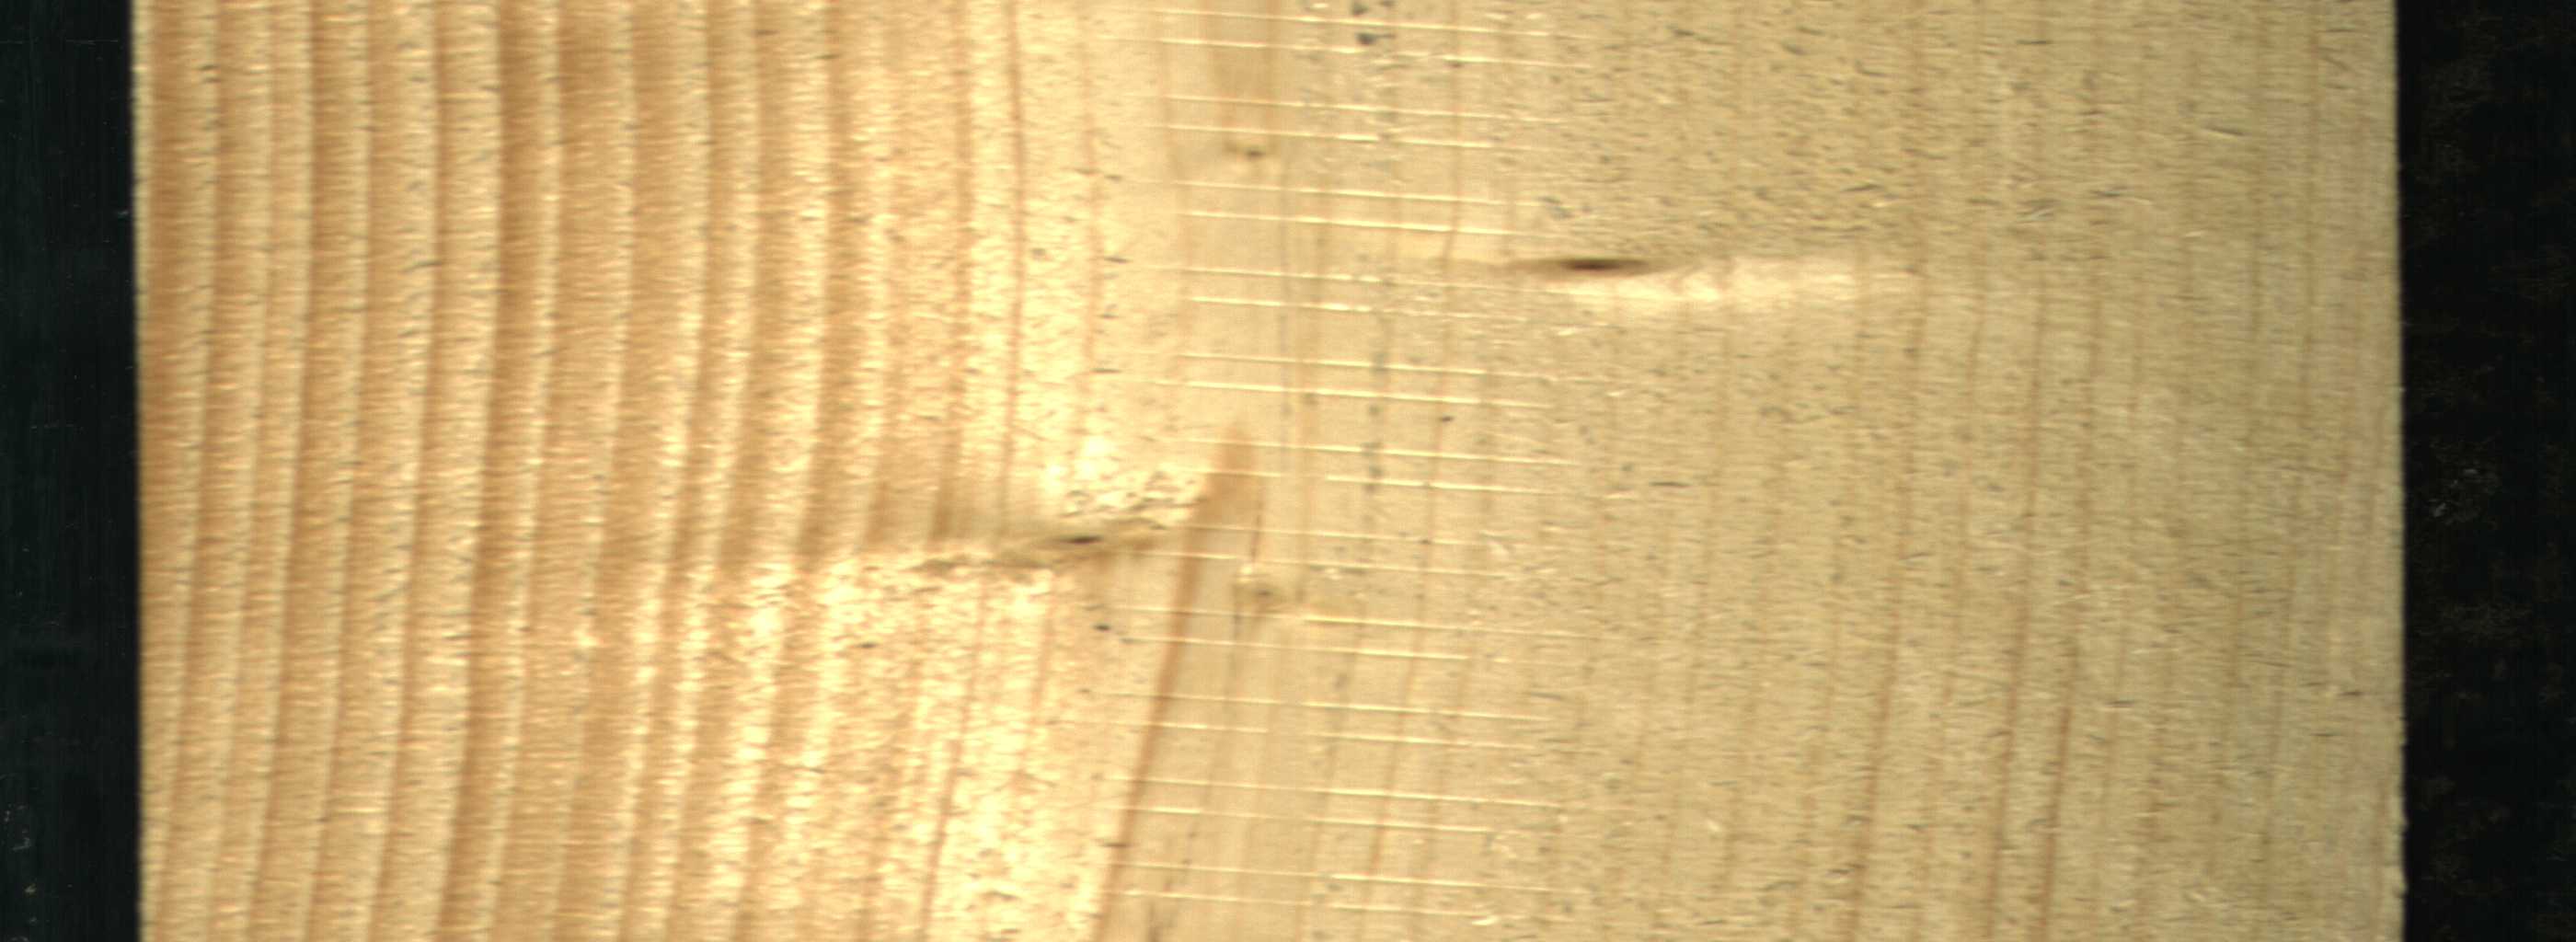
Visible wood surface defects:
Live_Knot
Live_Knot